二年级 · 画法几何学
按下面的时刻画出钟面上的时针和分针。

6: 40

8: 25

4: 55
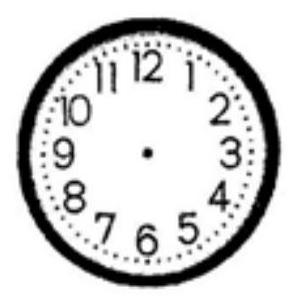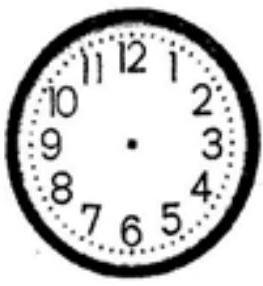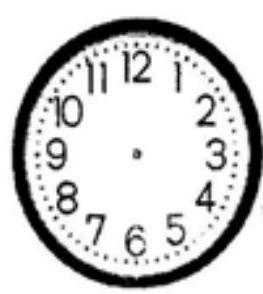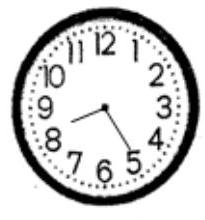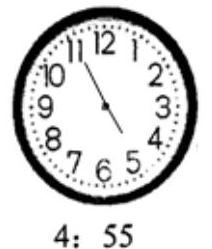
答案: 6: 40

8: 25